Question: I am trying to write a workflow 'process step' for the 'DAM update asset' such that the uploaded asset will be sent to an external service that will modify the asset and then the modified asset can be sent to the 'Metadata extraction' step. So I've added my process step to the DAM update asset like this:

And my code looks like this so far:
'''
public void execute(WorkItem item, WorkflowSession wfsession,MetaDataMap args) throws WorkflowException {
try
{
log.info("Here2 in execute method"); //ensure that the execute method is invoked
final Map<String, Object> map = new HashMap<String, Object>();
map.put( "user.jcr.session", wfsession.getSession());
ResourceResolver rr = resolverFactory.getResourceResolver(map);
String path = item.getWorkflowData().getPayload().toString();
log.info("Here2 path: " + path);
Resource resource = rr.getResource(path);
log.info("Here2 resource: " + resource);
InputStream is = resource.adaptTo(InputStream.class);
log.info("Here2 assets IS: " + is);
}
catch (Exception e)
{
log.info("Here Error");
e.printStackTrace();
}
}
'''
This is what I see in the logs when I upload an asset:
Here2 in execute method
Here2 path: /content/dam/photo1.JPG/jcr:content/renditions/original
Here2 asset: null
- -
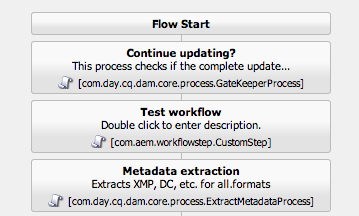
Answer: In order to access your external service via HTTP, you have to write a client. CQ provides <URL>' method to get the 'InputStream'.
When you'll get the modified asset from the webservice, you need to replace the original one:
'''
// rendition = ...; // original rendition object created as above
// newInputStream = ...; // new asset received from your webservice
Asset asset = rendition.getAsset();
asset.addRendition("original", newInputStream, rendition.getMimeType());
'''